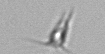
Label: Calciopappus